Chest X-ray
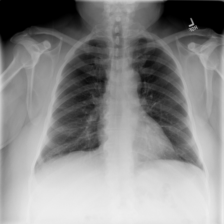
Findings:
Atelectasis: negative
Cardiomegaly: negative
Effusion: negative
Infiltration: positive
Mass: negative
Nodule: negative
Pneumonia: negative
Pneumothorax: negative
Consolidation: negative
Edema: negative
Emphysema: negative
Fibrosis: negative
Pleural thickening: negative
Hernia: negative